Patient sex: M
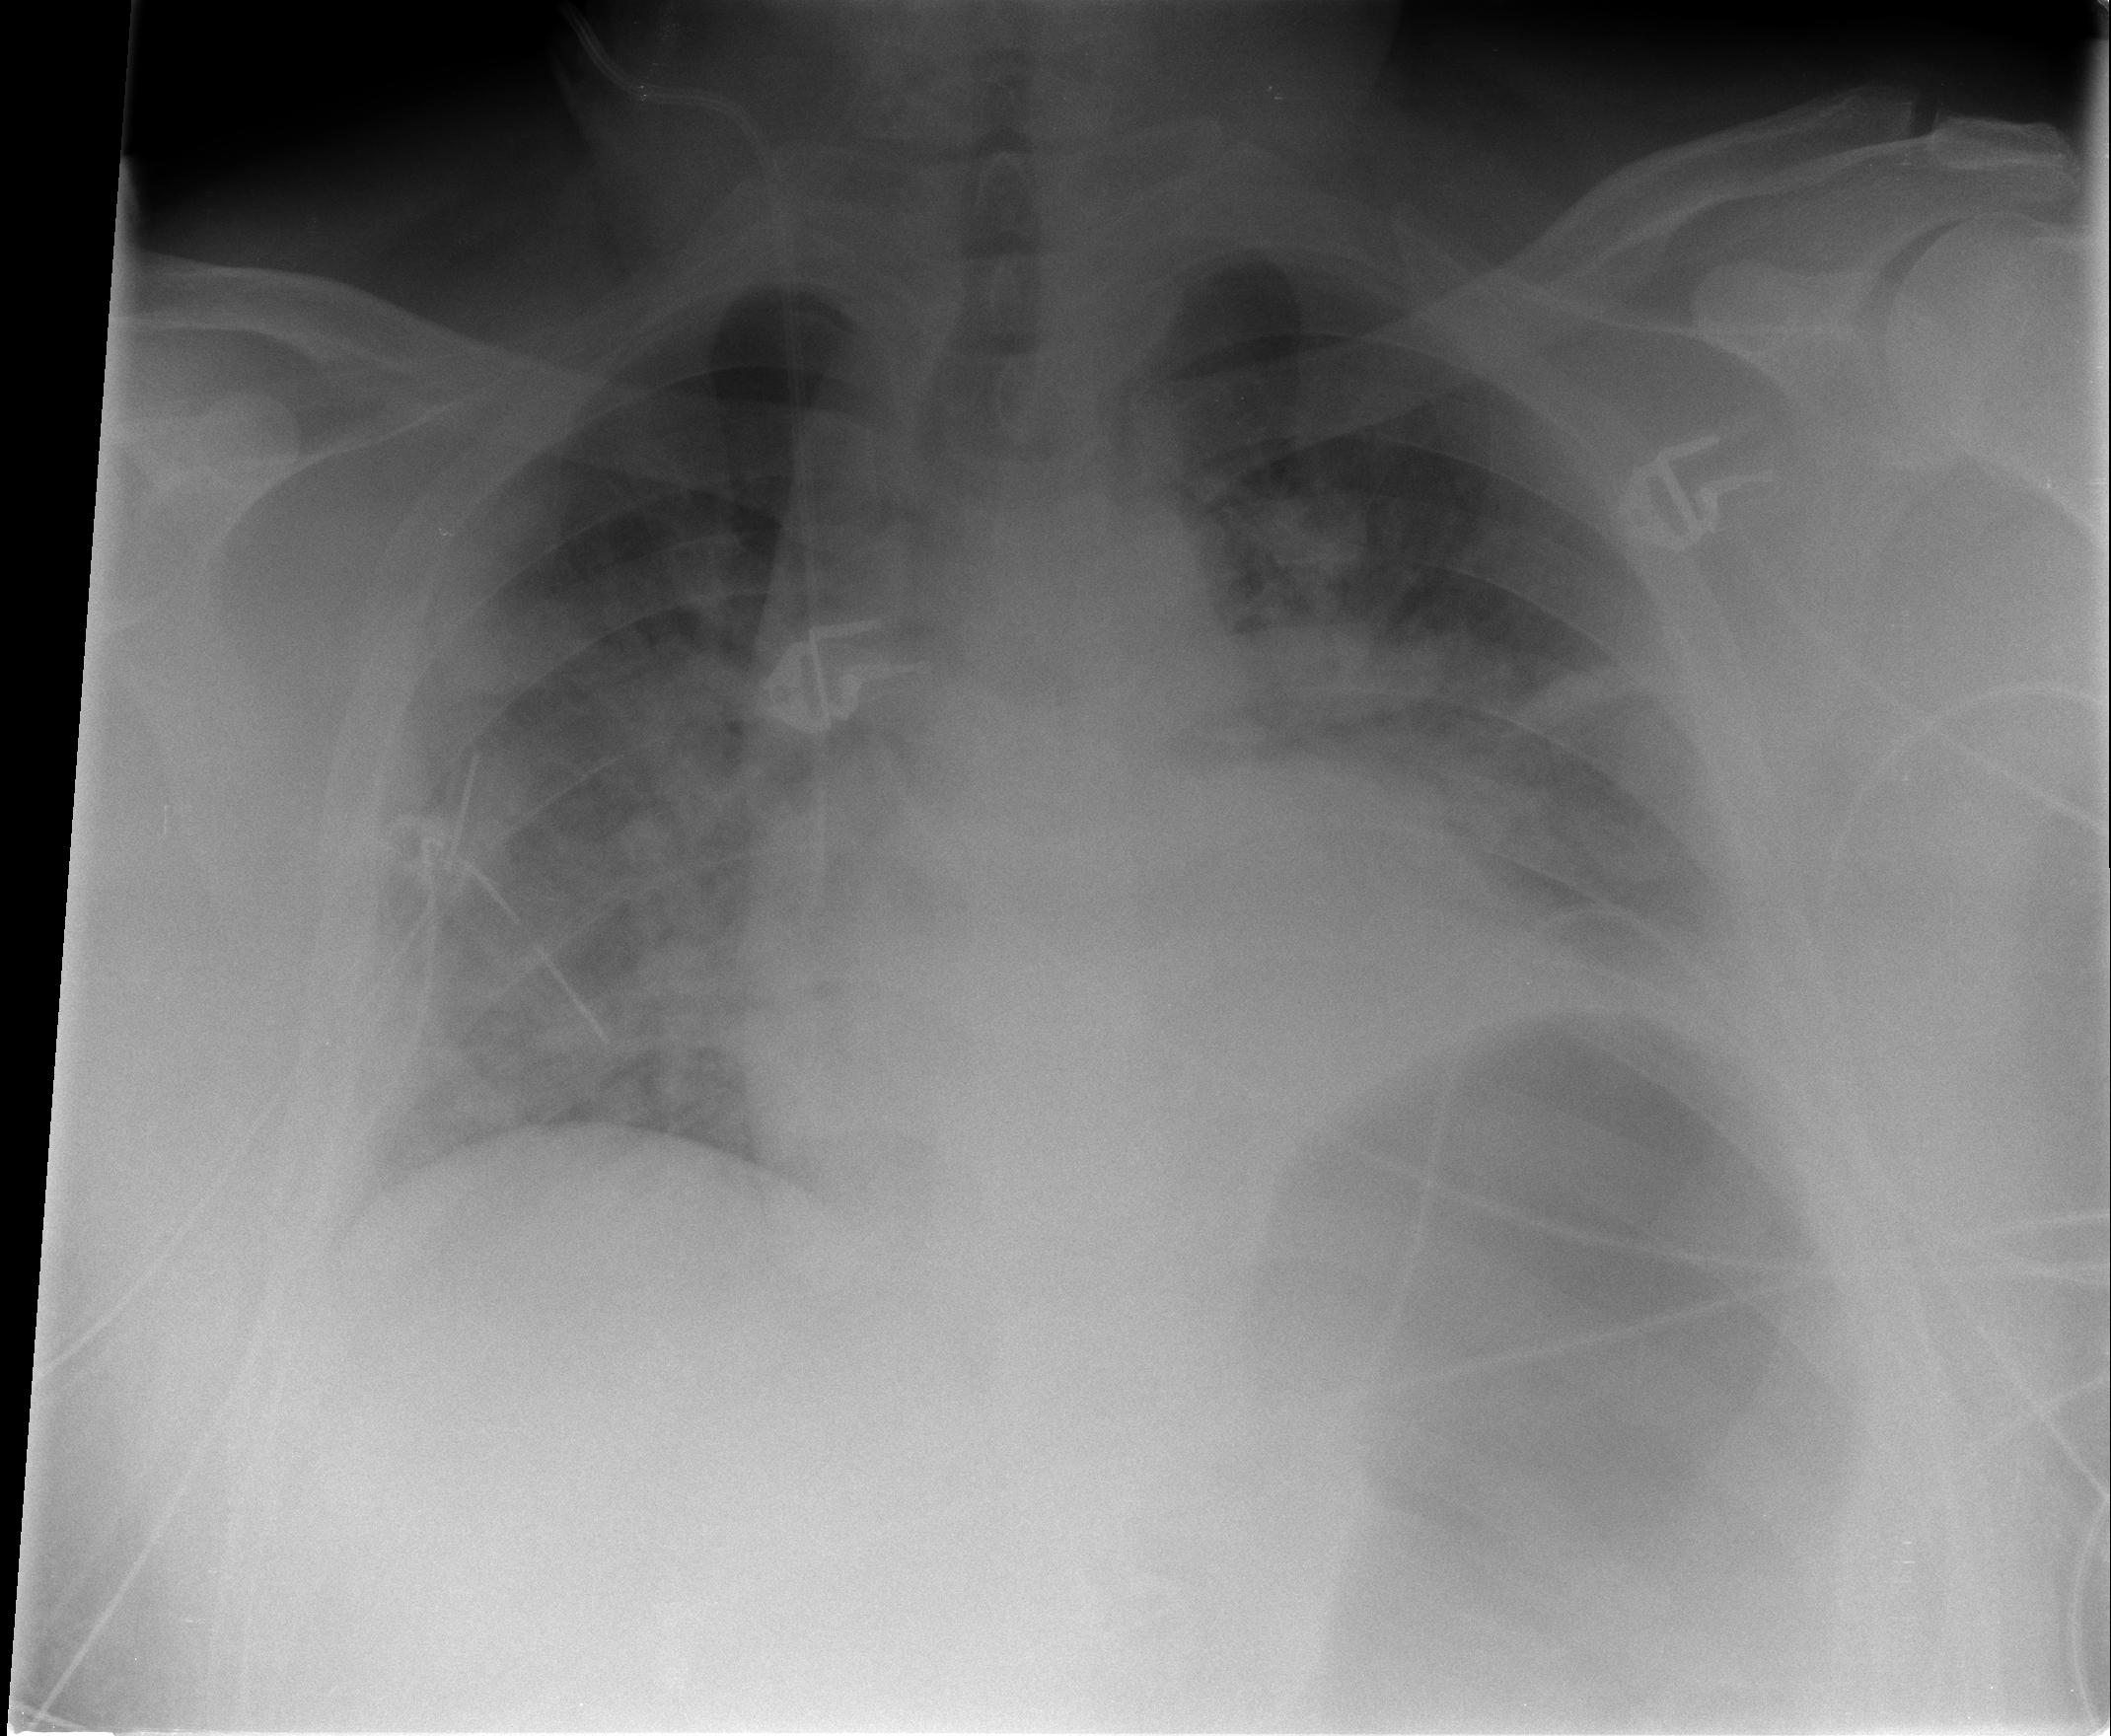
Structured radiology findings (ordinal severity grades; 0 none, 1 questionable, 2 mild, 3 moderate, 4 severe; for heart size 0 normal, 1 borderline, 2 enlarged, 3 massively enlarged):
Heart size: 1
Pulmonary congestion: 3
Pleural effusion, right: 0
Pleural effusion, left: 2
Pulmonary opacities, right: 2
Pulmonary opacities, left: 2
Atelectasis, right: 3
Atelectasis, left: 3